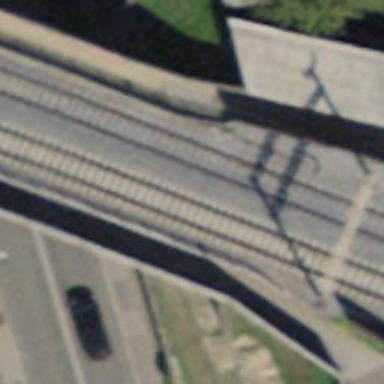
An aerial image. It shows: Bridge with electrified railway tracks featuring contact line.